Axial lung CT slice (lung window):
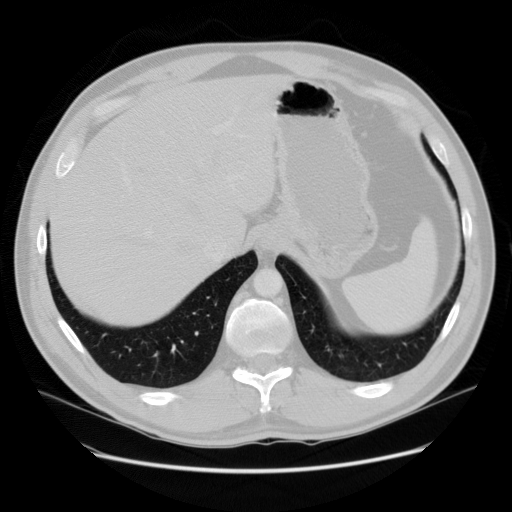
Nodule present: no